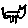
Label: cat